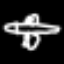
Label: airplane